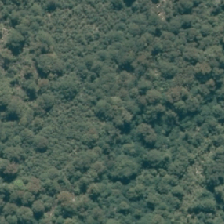
Land cover: manuka_kanuka